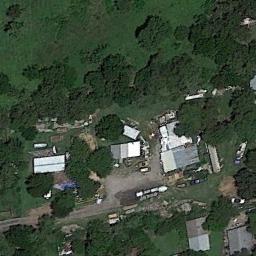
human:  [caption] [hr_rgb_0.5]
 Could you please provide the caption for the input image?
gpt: Medium-sized houses are built on green land .

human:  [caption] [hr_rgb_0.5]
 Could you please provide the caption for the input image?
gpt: Many trees are in medium residential area .

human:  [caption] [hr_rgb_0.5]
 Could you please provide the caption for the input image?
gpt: The medium residential is on the grass next to some trees .

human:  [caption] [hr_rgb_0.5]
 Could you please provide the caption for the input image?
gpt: The medium residential area with some houses of different sizes is surrounded by a green areas .

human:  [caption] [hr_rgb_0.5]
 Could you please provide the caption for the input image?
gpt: There are many green trees and some white buildings on the medium residential area .